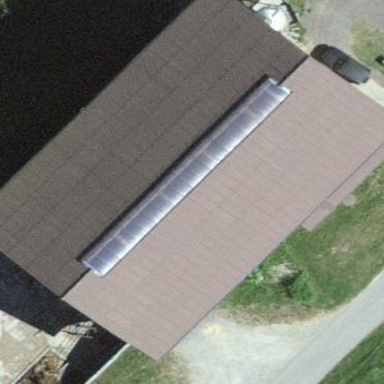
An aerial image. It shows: Barn.